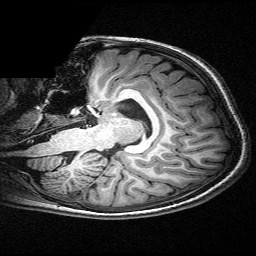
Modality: T1w
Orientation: sagittal
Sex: female
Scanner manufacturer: siemens
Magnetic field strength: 3 T
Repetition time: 2.3 s
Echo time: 0.00336 s